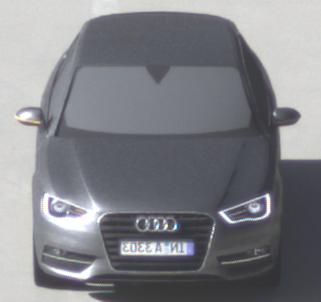
Make: Audi
Model: A3 1.2 TFSI
Detailed model: A3 (8V)
Model produced from: 2013/02
Model produced until: 2014/05
Doors: 3
Color: gray
Road condition: dry road
Daytime: morning or afternoon
Contrast: high contrast